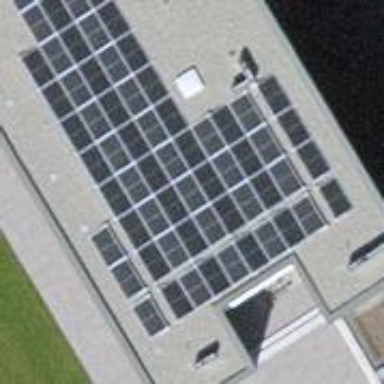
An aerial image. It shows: Solar power generator with photovoltaic panels.